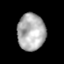
Tissue: prostate
Cell type: T cells
Senescence score: 0.3083
Nuclear area (px): 1003
Mean DAPI intensity: 174.937